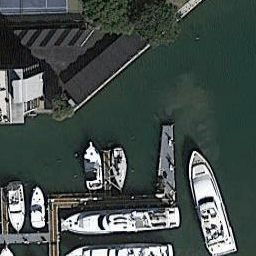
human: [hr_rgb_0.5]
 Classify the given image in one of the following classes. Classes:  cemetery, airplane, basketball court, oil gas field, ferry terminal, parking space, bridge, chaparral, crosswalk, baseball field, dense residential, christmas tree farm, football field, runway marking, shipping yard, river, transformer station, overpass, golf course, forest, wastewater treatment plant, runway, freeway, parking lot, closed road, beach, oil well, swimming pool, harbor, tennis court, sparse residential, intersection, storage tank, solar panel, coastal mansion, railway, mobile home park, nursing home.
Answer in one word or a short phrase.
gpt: harbor